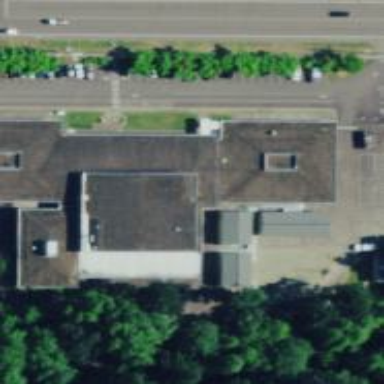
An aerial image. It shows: Schoolyard with asphalt surface.